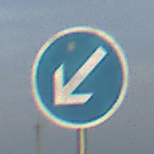
Verkehrszeichen: VorgeschriebeneVorbeifahrtLinks
Umgebung: Outdoor, Nature
Tageszeit: SunriseSunset
Wetter: PartlyCloudy
Licht: Natural
Jahreszeit: NotSpecified
Kontrast: MediumContrast